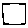
Label: square